Question: XML:
'''
<?xml version="1.0" encoding="windows-1251"?>
<mode>
<term>
<name>abhdk</name>
</term>
<term>
<name>njhjsu</name>
</term>
<term>
<name>sdasd</name>
</term>
<term>
<name>vbvbcd</name>
</term>
...
</mode>
<mode>
<term>
<name>asdfd</name>
</term>
<term>
<name>vcbbn</name>
</term>
<term>
<name>bnmbnmb</name>
</term>
<term>
<name>tyutyu</name>
</term>
<term>
<name>ghjghj</name>
</term>
<term>
<name>hjk</name>
</term>
...
</mode>
<mode>
<term>
<name>asdfd</name>
</term>
<term>
<name>vcbbn</name>
</term>
</mode>
...
'''
I need to do Alphabet index like this:

I get template from here: <URL>
My problem: for each 'mode' there must be its own "Alphabet index" list (for single mode it works perfectly).
XSLT:
'''
<xsl:stylesheet version="1.0" xmlns:xsl="http://www.w3.org/1999/XSL/Transform">
<xsl:output method="html" indent="no" encoding="windows-1251"/>
<xsl:for-each select="mode">
<xsl:call-template name="alphabetIndexTmpl">
<xsl:with-param name="key-name" select="'items-key'" />
...
</xsl:call-template>
</xsl:for-each>
<xsl:key name="items-key" match="term" use="substring(., 1, 1)" />
<xsl:template name="alphabetIndexTmpl">
<xsl:param name="key-name"/>
...
</xsl:template>
</xsl:stylesheet>
'''
This code does not work correctly.
It has to be corrected like this:
'''
<?xml version="1.0" encoding="windows-1251"?>
<xsl:stylesheet version="1.0" xmlns:xsl="http://www.w3.org/1999/XSL/Transform">
<xsl:output method="html" indent="no" encoding="windows-1251"/>
<xsl:for-each select="mode">
<xsl:call-template name="alphabetIndexTmpl">
<xsl:with-param name="key-name" select="concat('items-key', position())" />
...
</xsl:call-template>
</xsl:for-each>
<xsl:key name="items-key1" match="mode[1]/term" use="substring(., 1, 1)" />
<xsl:key name="items-key2" match="mode[2]/term" use="substring(., 1, 1)" />
<xsl:key name="items-key3" match="mode[2]/term" use="substring(., 1, 1)" />
...
<xsl:template name="alphabetIndexTmpl">
<xsl:param name="key-name"/>
...
</xsl:template>
</xsl:stylesheet>
'''
But it is very crooked decision.
How to solve this problem more elegantly?
---
Dimitre Novatchev, do not beat me down for "inaccuracies", I surrender my arms)).
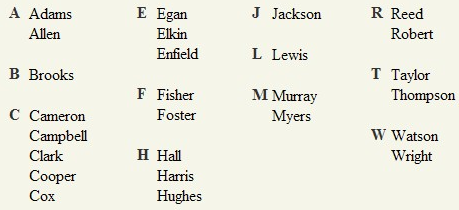
Answer: :
'''
<xsl:stylesheet version="1.0"
xmlns:xsl="http://www.w3.org/1999/XSL/Transform">
<xsl:output omit-xml-declaration="yes" indent="yes"/>
<xsl:strip-space elements="*"/>
<xsl:key name="kByMode-StartCharAndModPos" match="term"
use="concat(count(../preceding-sibling::mode),
'+',
substring(name,1,1)
)"/>
<xsl:template match="node()|@*" mode="identity">
<xsl:copy>
<xsl:apply-templates mode="identity"
select="node()|@*"/>
</xsl:copy>
</xsl:template>
<xsl:template match="/*">
<modes>
<xsl:apply-templates/>
</modes>
</xsl:template>
<xsl:template match="mode">
<mode pos="{position()}">
<xsl:apply-templates select=
"term[generate-id()
=
generate-id(key('kByMode-StartCharAndModPos',
concat(count(../preceding-sibling::mode),
'+',
substring(name,1,1)
)
)[1]
)
]">
<xsl:sort select="substring(name,1,1)"/>
</xsl:apply-templates>
</mode>
</xsl:template>
<xsl:template match="term">
<starting letter="{substring(name,1,1)}">
<xsl:apply-templates mode="identity" select=
"key('kByMode-StartCharAndModPos',
concat(count(../preceding-sibling::mode),
'+',
substring(name,1,1)
)
)
"/>
</starting>
</xsl:template>
</xsl:stylesheet>
'''
:
'''
<modes>
<mode>
<term>
<name>Adams</name>
</term>
<term>
<name>Allen</name>
</term>
<term>
<name>Brooks</name>
</term>
<term>
<name>Cameron</name>
<name>Campbell</name>
</term>
</mode>
<mode>
<term>
<name>Apple</name>
</term>
<term>
<name>Egan</name>
<name>Elkin</name>
</term>
<term>
<name>Fisher</name>
<name>Foster</name>
</term>
<term>
<name>Hall</name>
</term>
<term>
<name>ghjghj</name>
</term>
<term>
<name>Jackson</name>
</term>
</mode>
<mode>
<term>
<name>Lewis</name>
</term>
<term>
<name>Murray</name>
<name>Myers</name>
</term>
</mode>
</modes>
'''
'<mode>' (no formatization in html is being done):
'''
<modes>
<mode pos="1">
<starting letter="A">
<term>
<name>Adams</name>
</term>
<term>
<name>Allen</name>
</term>
</starting>
<starting letter="B">
<term>
<name>Brooks</name>
</term>
</starting>
<starting letter="C">
<term>
<name>Cameron</name>
<name>Campbell</name>
</term>
</starting>
</mode>
<mode pos="2">
<starting letter="A">
<term>
<name>Apple</name>
</term>
</starting>
<starting letter="E">
<term>
<name>Egan</name>
<name>Elkin</name>
</term>
</starting>
<starting letter="F">
<term>
<name>Fisher</name>
<name>Foster</name>
</term>
</starting>
<starting letter="g">
<term>
<name>ghjghj</name>
</term>
</starting>
<starting letter="H">
<term>
<name>Hall</name>
</term>
</starting>
<starting letter="J">
<term>
<name>Jackson</name>
</term>
</starting>
</mode>
<mode pos="3">
<starting letter="L">
<term>
<name>Lewis</name>
</term>
</starting>
<starting letter="M">
<term>
<name>Murray</name>
<name>Myers</name>
</term>
</starting>
</mode>
</modes>
'''
Muenchian method for grouping is used with a composite key that contains both the mode's position and the name of the term.